Question: Man, I'm tearing my hair out over this one. Paypal's documentation is so complicated and incomplete, and there is little native ruby support for Adaptive Payments.
Anyway, I'm building a web app from which I want to be able to set up preapproved payments using PayPal Adaptive Payments. I've gotten the <URL> gem to work, but there's no documentation on the process for going from preapproval to capturing payments.
I can use the preapprove_payment method of the gem to get a preapproval key from PayPal:
'''
response = ADAPTIVE_GATEWAY.preapprove_payment ({
:return_url => admin_preapproved_payments_url,
:cancel_url => admin_preapproved_payments_url,
:senderEmail => @payment.sender_email,
:start_date => @payment.start_date,
:end_date => @payment.end_date,
:currency_code =>"USD",
:max_amount => @payment.max_amount.to_s,
:maxNumberOfPayments => @payment.max_number_of_payments.to_s
})
puts response.preapproval_key
'''
But the sender needs to authorize the preapproval key before I can use it to capture funds from their account.

Where do I redirect the sender so they can authorize the preapproval key? I don't want to capture funds immediately - I just need their approval so I can do so in the future.
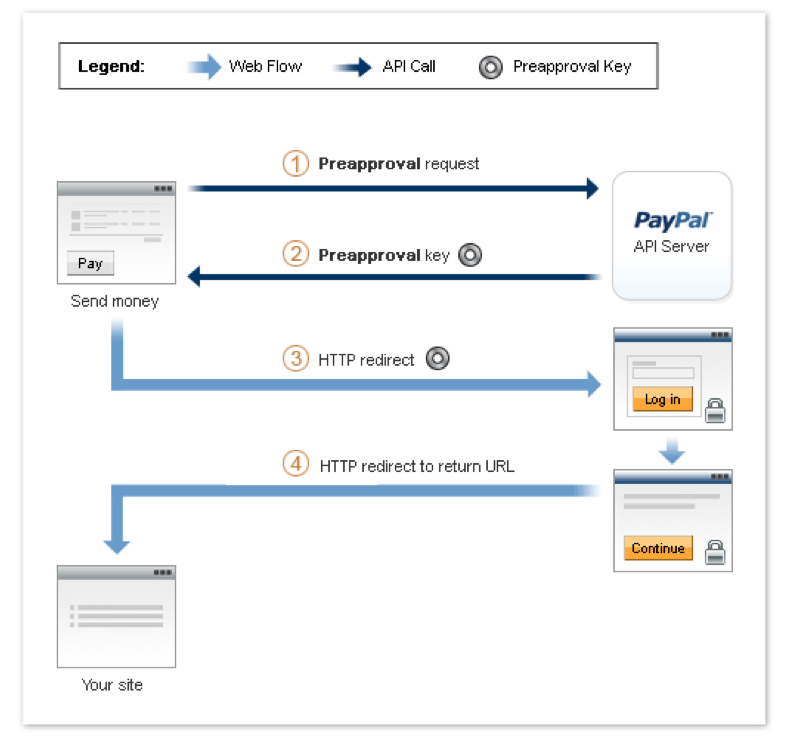
Answer: I would suggest to try out ActiveMerchant <URL>